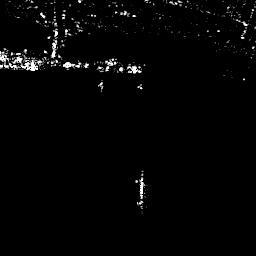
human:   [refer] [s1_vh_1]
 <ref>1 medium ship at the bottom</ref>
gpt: <box>[[51, 67, 59, 79, 0]]</box>

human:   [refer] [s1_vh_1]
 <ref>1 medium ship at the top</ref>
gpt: <box>[[37, 23, 56, 30, 0]]</box>